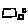
Label: square